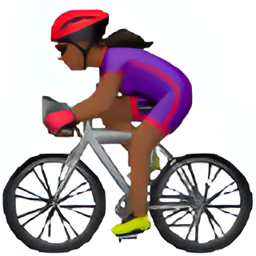
Name: woman biking type 5
Emoji: 🚴🏾‍♀️
Group: People & Body
Sub-group: person-sport